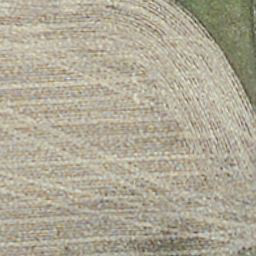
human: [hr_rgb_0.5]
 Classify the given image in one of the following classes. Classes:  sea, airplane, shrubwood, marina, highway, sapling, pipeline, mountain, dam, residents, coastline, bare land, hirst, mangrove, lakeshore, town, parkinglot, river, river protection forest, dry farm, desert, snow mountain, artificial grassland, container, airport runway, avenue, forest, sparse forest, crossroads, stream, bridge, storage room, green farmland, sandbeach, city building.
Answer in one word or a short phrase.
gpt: dry farm